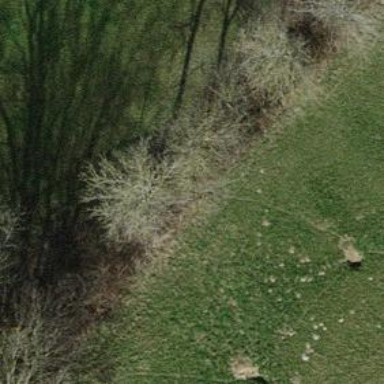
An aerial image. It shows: Beautiful tree in nature.